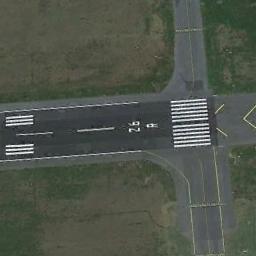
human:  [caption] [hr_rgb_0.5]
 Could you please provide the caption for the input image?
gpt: The runway has a threshold marking and two touchdown zone markings and the designation marking is 26R .

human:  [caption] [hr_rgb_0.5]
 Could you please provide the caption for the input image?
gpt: Next to the runway is a green lawn with white '26R' and short-line signs on the runway .

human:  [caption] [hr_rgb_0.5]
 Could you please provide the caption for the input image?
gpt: The runway is on the grass next to the bare land .

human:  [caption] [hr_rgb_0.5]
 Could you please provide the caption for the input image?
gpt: The grass is beside the runway .

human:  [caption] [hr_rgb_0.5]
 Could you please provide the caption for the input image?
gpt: There are green lawns beside the runway with white marks .